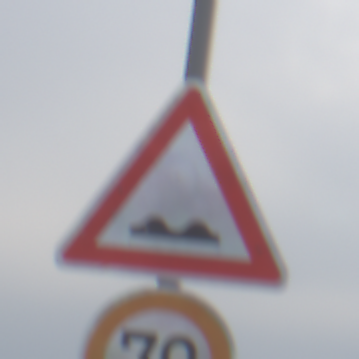
Verkehrszeichen: UnebeneFahrbahn
Zusatzzeichen unten: Geschwindigkeit70
Umgebung: Outdoor, Nature
Tageszeit: Midday
Wetter: PartlyCloudy
Licht: Natural
Jahreszeit: NotSpecified
Kontrast: LowContrast